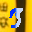
Label: 3